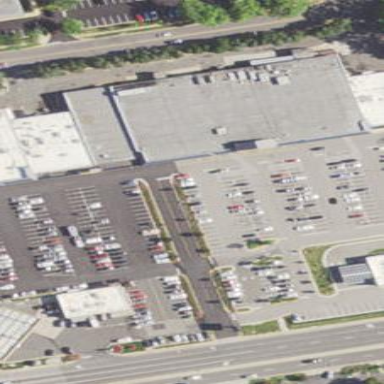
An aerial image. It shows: Retail building that serves as mall.